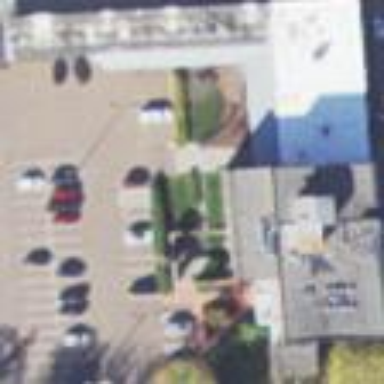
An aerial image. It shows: Building.